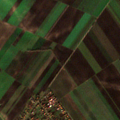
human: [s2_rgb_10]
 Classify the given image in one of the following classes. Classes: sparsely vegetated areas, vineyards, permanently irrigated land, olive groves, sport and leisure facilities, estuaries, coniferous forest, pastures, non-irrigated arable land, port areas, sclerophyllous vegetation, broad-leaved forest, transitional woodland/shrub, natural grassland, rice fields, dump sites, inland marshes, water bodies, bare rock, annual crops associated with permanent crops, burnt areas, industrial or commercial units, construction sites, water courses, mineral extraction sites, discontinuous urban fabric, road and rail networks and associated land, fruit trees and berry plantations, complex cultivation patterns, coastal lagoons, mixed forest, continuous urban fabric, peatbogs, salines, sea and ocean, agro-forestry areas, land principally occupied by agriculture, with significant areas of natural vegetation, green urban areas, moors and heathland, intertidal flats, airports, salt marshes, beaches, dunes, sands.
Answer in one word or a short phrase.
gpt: discontinuous urban fabric, non-irrigated arable land